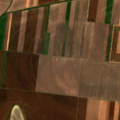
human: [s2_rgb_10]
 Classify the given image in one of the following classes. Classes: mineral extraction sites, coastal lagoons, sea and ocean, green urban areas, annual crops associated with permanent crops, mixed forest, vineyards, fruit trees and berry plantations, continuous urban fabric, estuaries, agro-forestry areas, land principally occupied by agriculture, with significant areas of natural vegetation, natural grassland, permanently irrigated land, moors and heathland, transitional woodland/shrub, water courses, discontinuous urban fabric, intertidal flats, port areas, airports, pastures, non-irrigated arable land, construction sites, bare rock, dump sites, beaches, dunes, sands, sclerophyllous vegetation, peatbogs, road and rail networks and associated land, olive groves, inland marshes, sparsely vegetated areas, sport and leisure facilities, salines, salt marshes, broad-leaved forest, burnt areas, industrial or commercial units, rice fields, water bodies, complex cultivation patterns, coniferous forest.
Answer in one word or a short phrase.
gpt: non-irrigated arable land